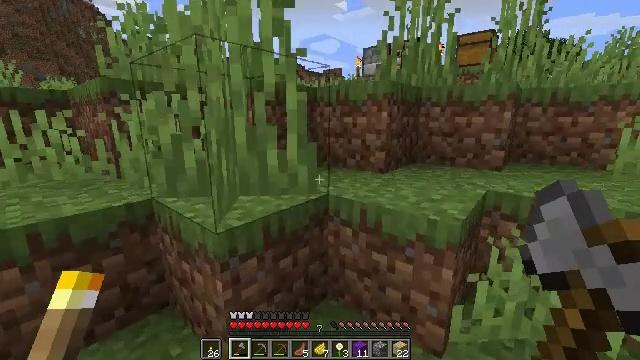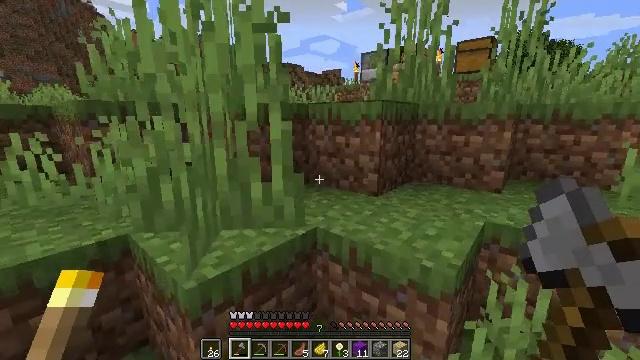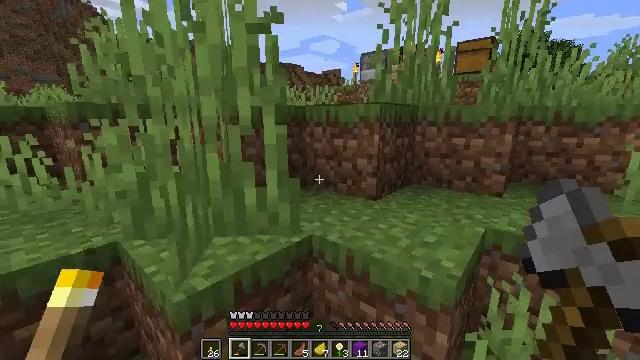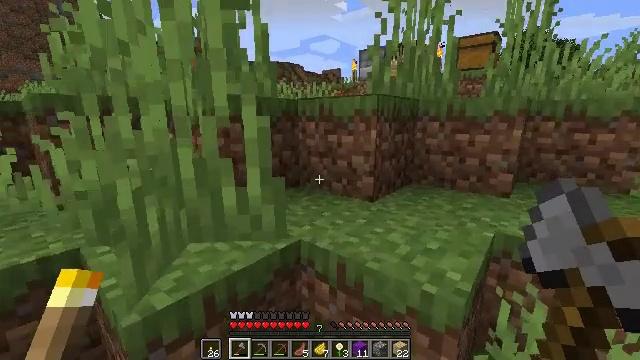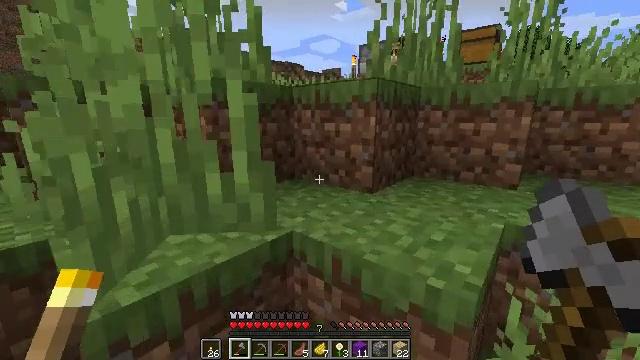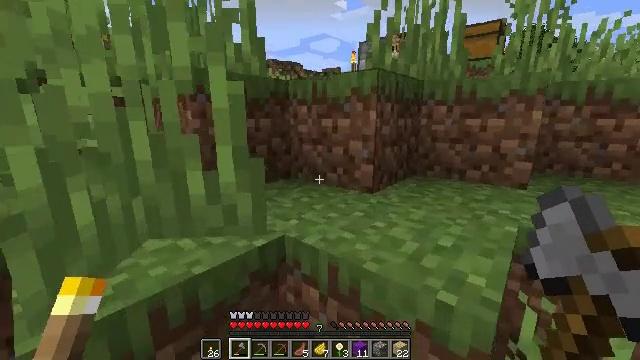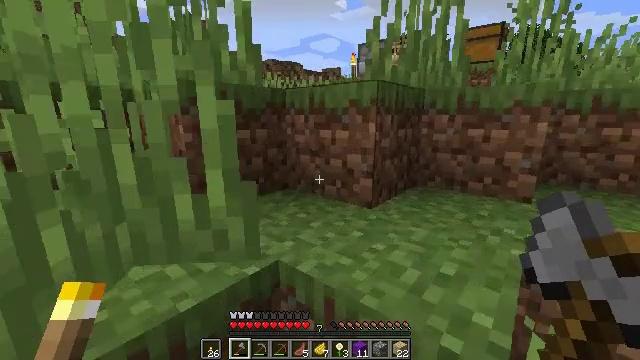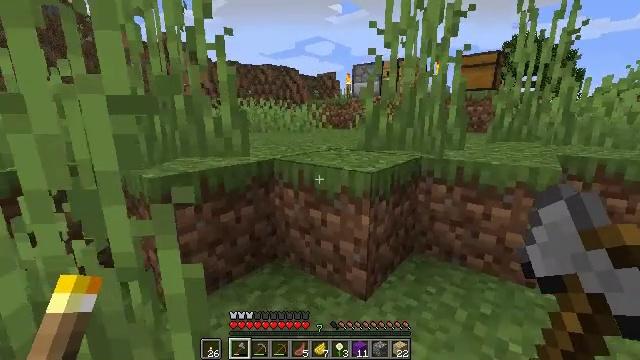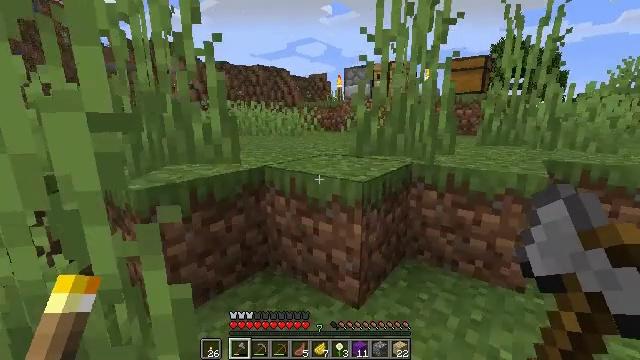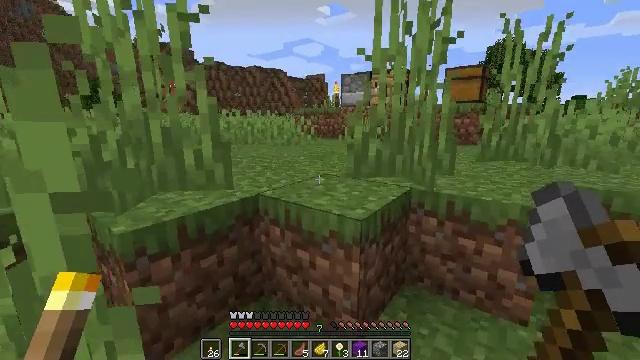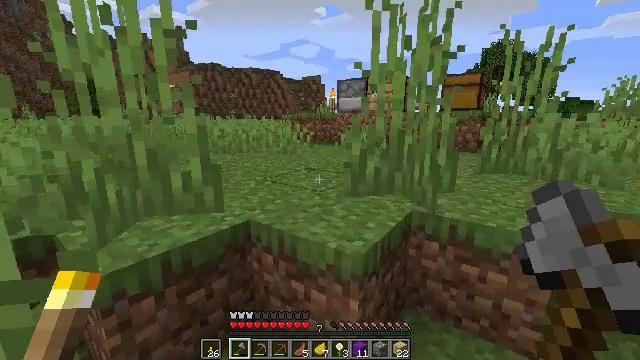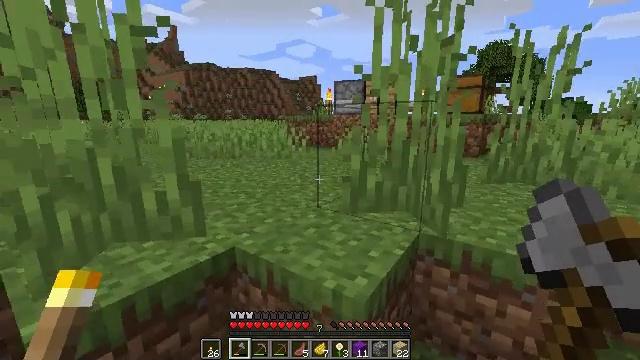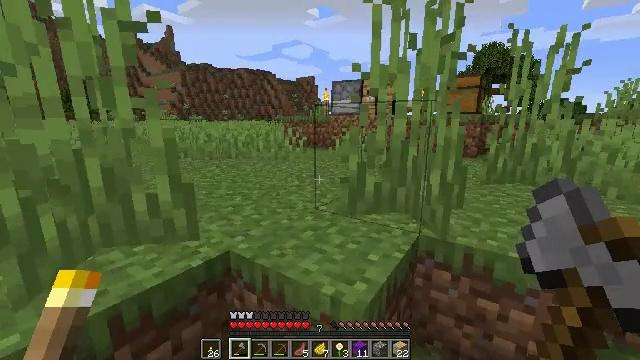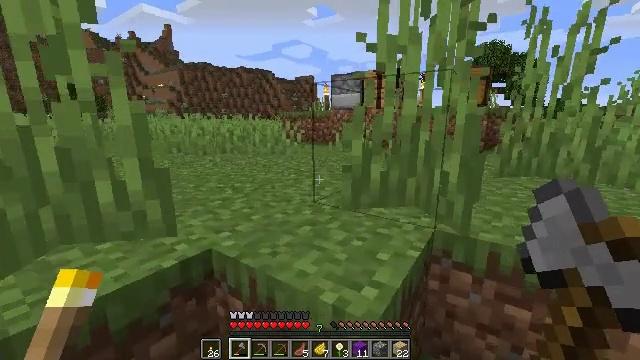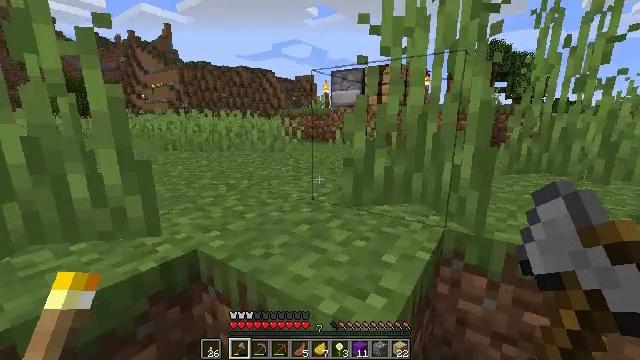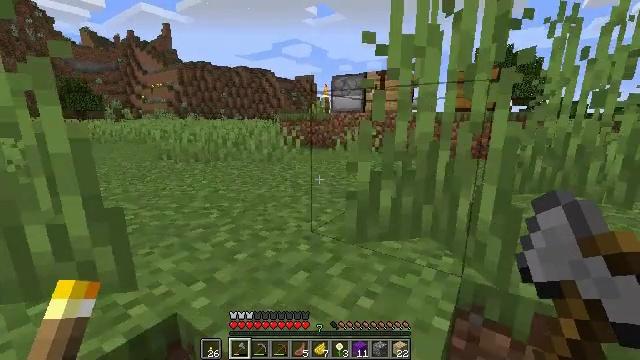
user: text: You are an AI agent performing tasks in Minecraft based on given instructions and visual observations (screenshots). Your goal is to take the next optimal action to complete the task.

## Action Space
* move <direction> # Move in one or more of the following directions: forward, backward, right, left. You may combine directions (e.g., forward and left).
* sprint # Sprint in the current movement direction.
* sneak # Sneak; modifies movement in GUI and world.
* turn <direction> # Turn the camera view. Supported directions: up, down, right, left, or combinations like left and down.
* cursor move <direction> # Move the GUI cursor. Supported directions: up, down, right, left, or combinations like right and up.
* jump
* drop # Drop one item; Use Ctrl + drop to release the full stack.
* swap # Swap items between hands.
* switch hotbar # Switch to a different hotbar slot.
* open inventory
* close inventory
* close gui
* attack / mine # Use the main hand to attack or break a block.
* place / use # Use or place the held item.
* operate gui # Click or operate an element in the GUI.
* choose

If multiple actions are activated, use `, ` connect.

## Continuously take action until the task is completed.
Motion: motion action
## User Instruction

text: Combine wool and purple dye to get purple wool.
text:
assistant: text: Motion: move forward
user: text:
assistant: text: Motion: move forward
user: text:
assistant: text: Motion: move forward
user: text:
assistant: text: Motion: move forward
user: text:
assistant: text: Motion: move forward
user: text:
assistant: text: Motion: move forward, jump
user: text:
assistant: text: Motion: move forward, jump
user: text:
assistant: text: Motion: move forward, turn right, jump
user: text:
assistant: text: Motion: move forward, jump
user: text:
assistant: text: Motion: move forward
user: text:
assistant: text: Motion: move forward
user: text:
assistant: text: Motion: move forward
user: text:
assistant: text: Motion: move forward
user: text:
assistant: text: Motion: move forward
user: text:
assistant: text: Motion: move forward, jump
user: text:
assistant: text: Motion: move forward, jump
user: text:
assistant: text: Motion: move forward, jump
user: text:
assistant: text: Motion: move forward, jump
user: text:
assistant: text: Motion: move forward
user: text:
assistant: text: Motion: move forward
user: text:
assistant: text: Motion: move forward
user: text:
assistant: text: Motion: move forward
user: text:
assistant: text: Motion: move forward
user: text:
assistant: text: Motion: move forward
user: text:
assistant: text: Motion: move forward
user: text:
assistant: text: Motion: move forward
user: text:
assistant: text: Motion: move forward
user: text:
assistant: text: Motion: move forward
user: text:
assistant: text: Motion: move forward
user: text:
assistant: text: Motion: move forward